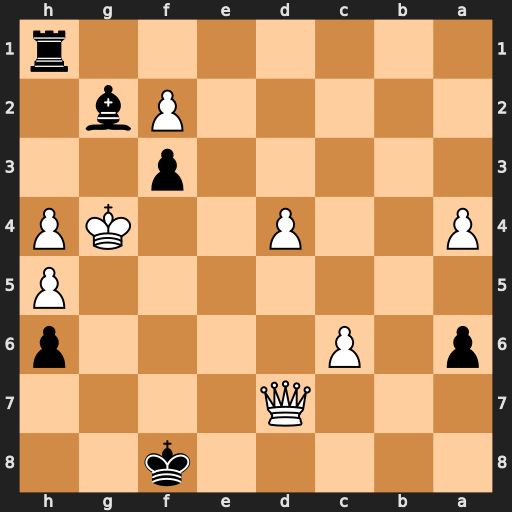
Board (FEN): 5k2/3Q4/p1P4p/7P/P2P2KP/5p2/5Pb1/7r
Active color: b
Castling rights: -
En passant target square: -
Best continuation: Bh3+ Kxf3 Bxd7 cxd7 Ke7 d8=R Kxd8